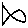
Label: fish